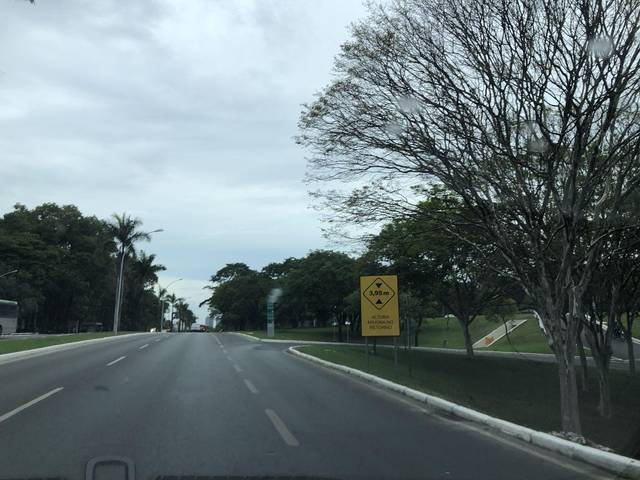
Region: Brazil
Coordinates: -15.771, -47.882